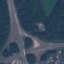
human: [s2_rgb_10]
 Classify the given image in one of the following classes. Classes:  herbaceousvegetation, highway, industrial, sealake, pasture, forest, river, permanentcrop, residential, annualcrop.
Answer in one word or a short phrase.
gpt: Highway